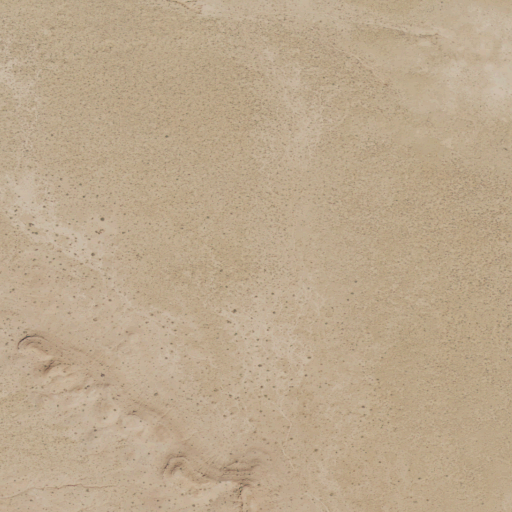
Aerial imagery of plain(s) in Utah named Mussentuchit Flat containing shrub, barren land, and grassland